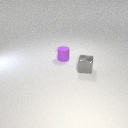
small gray metal cube to the right of small purple rubber cylinder